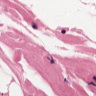
Metastatic tissue present: no